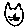
Label: cat